Question: I have a bubble cart that contains circles and some text. On inspecting the graph, I get something like this:
.
The problem is that the animation that I have applied work only on the circles. I want to somehow group the circles and texts together and then apply the animation on each group.
Like I have specified, 2 events: mouseover and mouseout. I want to apply them togeher on the circle and the text inside the circle.
My script is as follows:
'''
var margin = 40,
width = 600,
height = 400;
var data = [{"admit_probability":54,"rank":20, "c":12},
{"admit_probability":79,"rank":111, "c":9},
{"admit_probability":70,"rank":68, "c":6},
{"admit_probability":12,"rank":1, "c":20},
{"admit_probability":197,"rank":87, "c":10}];
var xscale = d3.scaleLinear()
.domain(
d3.extent(data, function(d) { return +d.admit_probability; })
)
.nice()
.range([0, width]);
var yscale = d3.scaleLinear()
.domain(d3.extent(data, function(d) { return +d.rank; }))
.nice()
.range([height, 0]);
var xAxis = d3.axisBottom().scale(xscale);
var yAxis = d3.axisLeft().scale(yscale);
var svg = d3.select('.chart')
.append('svg')
.attr('class', 'chart')
.attr("width", width + margin + margin)
.attr("height", height + margin + margin)
.append("g")
.attr("transform", "translate(" + margin + "," + margin + ")");
svg.append("g")
.attr("class", "y axis")
.call(yAxis);
svg.append("g")
.attr("class", "x axis")
.attr("transform", "translate(0," + height + ")")
.call(xAxis);
var color = d3.scaleOrdinal(d3.schemeCategory10);
svg.selectAll("circle")
.data(data)
.enter()
.insert("circle")
.attr("cx", width / 2)
.attr("cy", height / 2)
.attr("opacity", 0.3)
.attr("r", 20)
.style("fill", "blue")
.on('mouseover', function (d, i) {
d3.select(this)
.attr("r", 32)
.style("fill", "orange");
})
.on('mouseout', function (d, i) {
fadeOut();
})
.attr("cx", function (d) { return xscale(+d.admit_probability); })
.attr("cy", function (d) { return yscale(+d.rank); });
// .ease("elastic");
var text = svg.selectAll(null)
.data(data)
.enter()
.append('text');
var textLabels = text
.attr("x", function (d) { return xscale(+d.admit_probability); })
.attr("text-anchor", "middle")
.attr("y", function (d) { return yscale(+d.rank); })
.text("Hi")
.attr("font-family", "sans-serif")
.attr("font-size", "10px")
.attr("fill", "red");
svg.append("text")
.attr("transform", "translate(" + (width / 2) + " ," + (height + margin) + ")")
.style("text-anchor", "middle")
.text("Average Acceptance");
svg.append("text")
.attr("transform", "rotate(-90)")
.attr("y", 0 - margin)
.attr("x",0 - (height / 2))
.attr("dy", "1em")
.style("text-anchor", "middle")
.text("Rank");
function fadeOut() {
svg.selectAll("circle")
.transition()
.style("opacity", 0.3)
.attr("r", 20)
.style("fill", "blue");
}
'''
How can I do this?
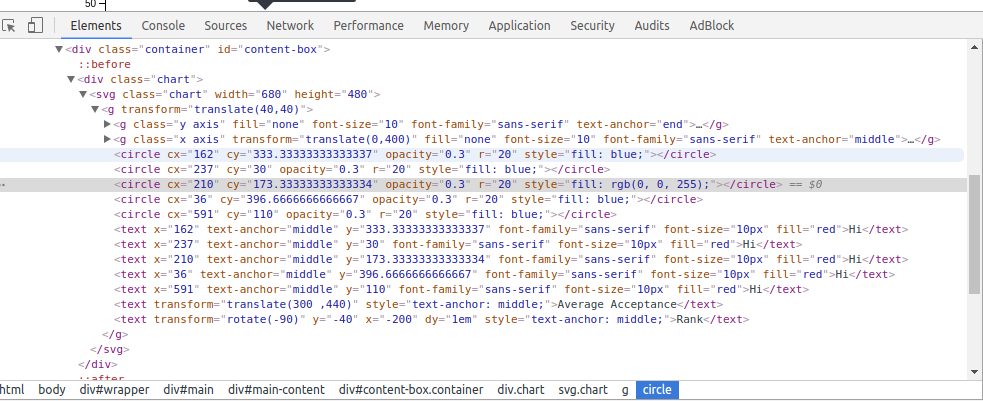
Answer: An easy solution is appending '<g>' elements to hold both texts and circles:
'''
var group = svg.selectAll(null)
.data(data)
.enter()
.append("g");
group.append("circle")
//etc...
group.append("text")
//etc...
'''
And then add the event listener to the groups, selecting both texts and circles:
'''
group.on('mouseover', function(d, i) {
d3.select(this).select("circle")
//etc...
d3.select(this).select("text")
/etc...
})
'''
Here is your fiddle with those changes: <URL>
A second solution doesn't involve any group. This is the problem: when you want to apply the same transition or the same property to a group of elements, people immediately think . The problem is that creating more and more SVG elements can slow down your page. On the other hand, the script can run really fast these days. So, you can rely on the script to select the text you want, adding the event listener just to the circle.
Since both circles and texts have the same data, you can get the correct text inside the event handler for the circle:
'''
circles.on('mouseover', function(d, i) {
d3.select(this)
.attr("r", 32)
.style("fill", "orange");
texts.filter(function(e) {
return e.rank === d.rank;
}).attr("font-size", "20px")
})
'''
Here is the updated fiddle: <URL>